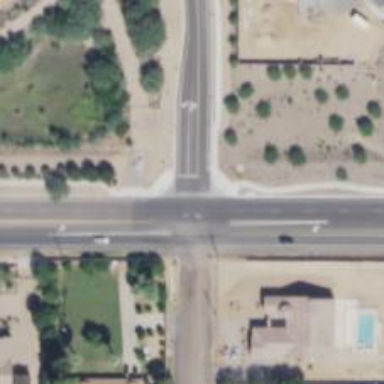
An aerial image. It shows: Uncontrolled road crossing.